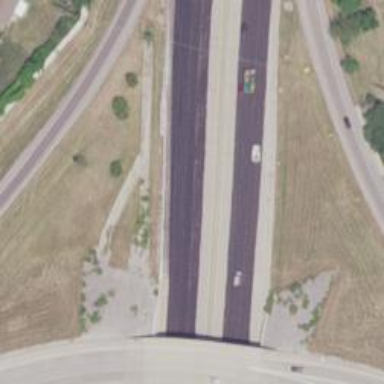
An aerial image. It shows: Asphalt motorway.